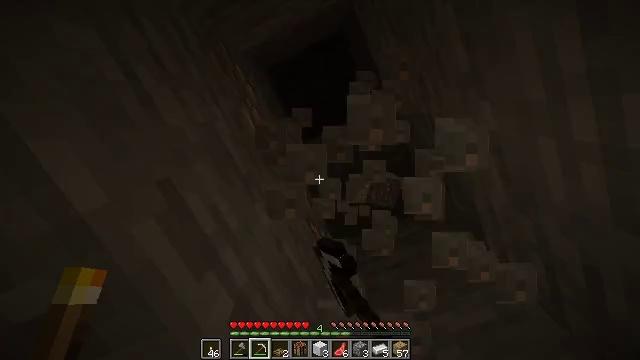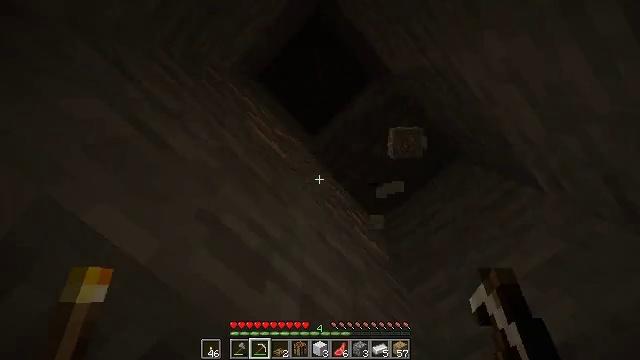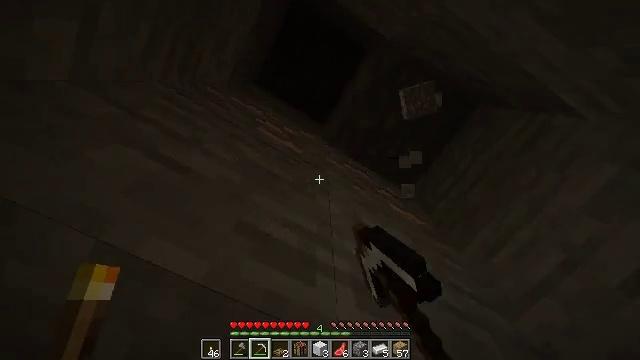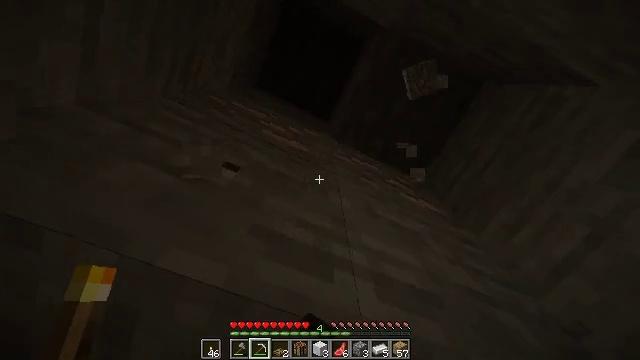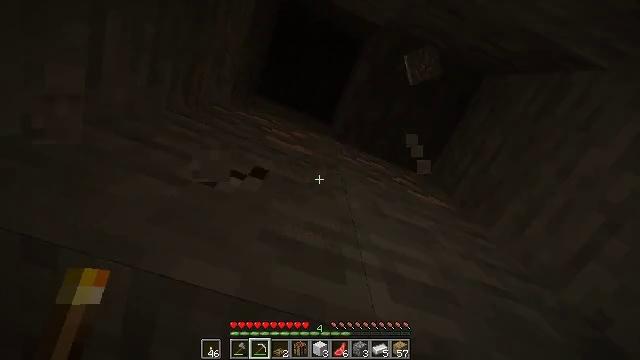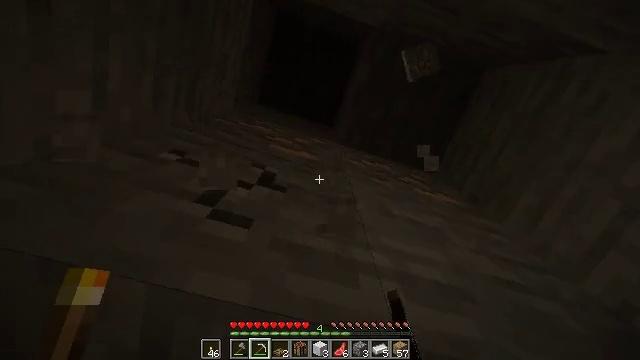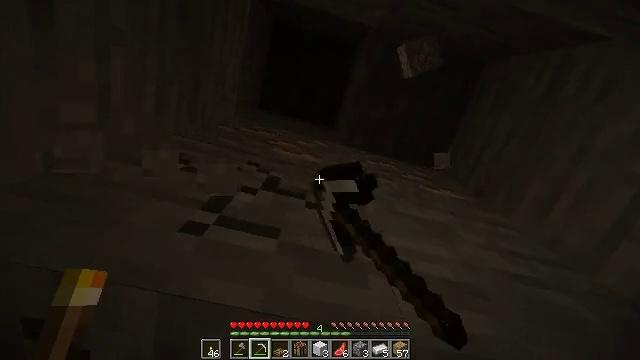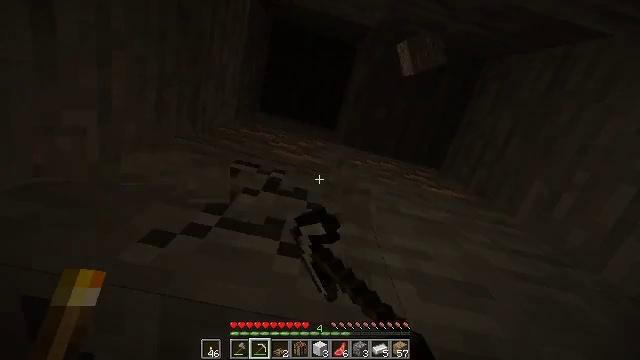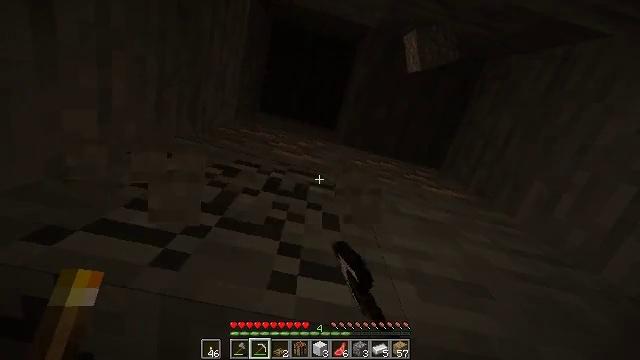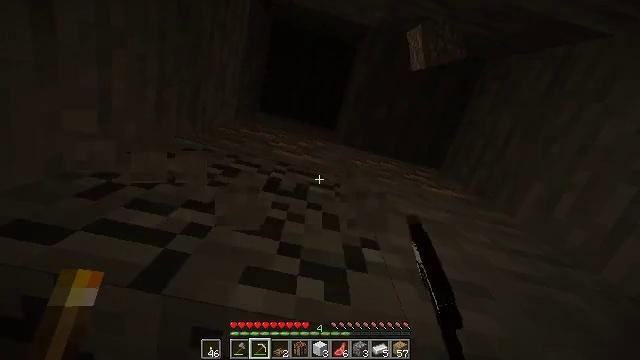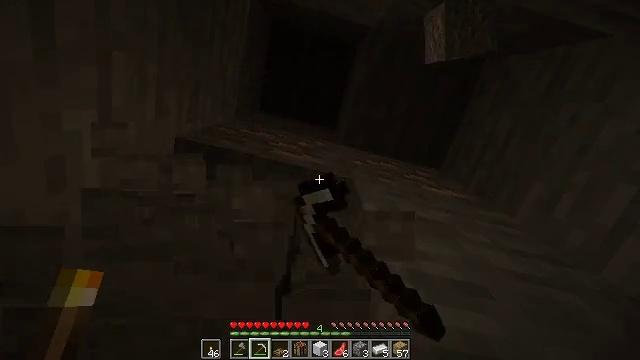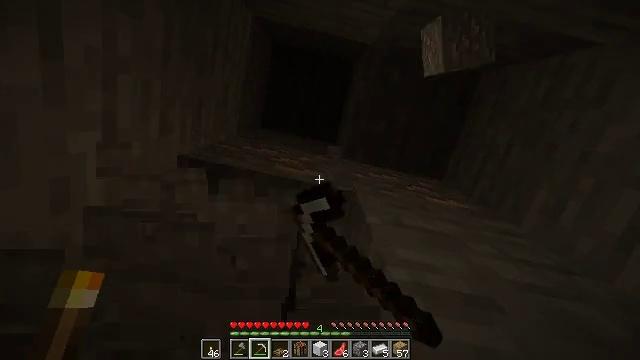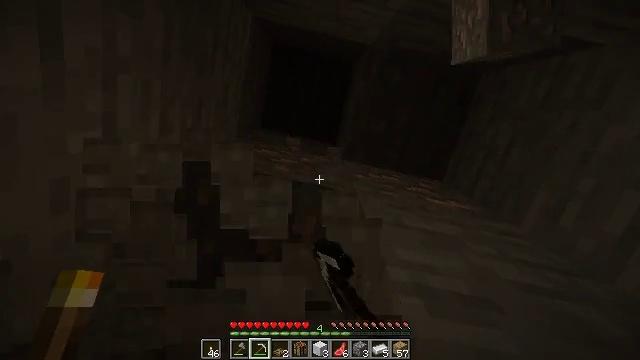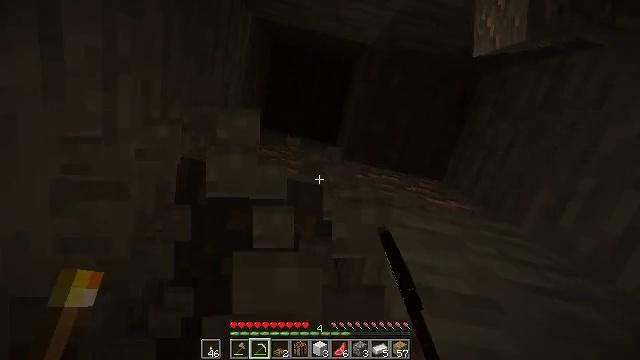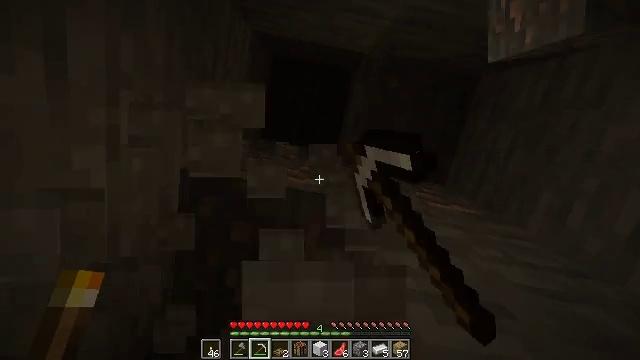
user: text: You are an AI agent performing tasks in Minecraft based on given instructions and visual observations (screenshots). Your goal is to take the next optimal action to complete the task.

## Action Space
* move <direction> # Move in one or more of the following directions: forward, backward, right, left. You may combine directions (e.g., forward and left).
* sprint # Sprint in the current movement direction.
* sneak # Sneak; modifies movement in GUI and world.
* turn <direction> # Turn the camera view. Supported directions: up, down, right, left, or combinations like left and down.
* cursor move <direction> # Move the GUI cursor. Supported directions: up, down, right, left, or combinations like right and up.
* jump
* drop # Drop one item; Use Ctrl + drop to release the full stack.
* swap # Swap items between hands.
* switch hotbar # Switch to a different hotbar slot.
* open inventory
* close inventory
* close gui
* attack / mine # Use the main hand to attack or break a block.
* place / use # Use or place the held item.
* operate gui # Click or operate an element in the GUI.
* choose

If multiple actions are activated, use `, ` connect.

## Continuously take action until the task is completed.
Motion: motion action
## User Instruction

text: Break the stone block.
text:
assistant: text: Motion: turn left and down, attack / mine
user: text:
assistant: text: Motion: turn left and down, attack / mine
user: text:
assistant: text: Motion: turn left, attack / mine
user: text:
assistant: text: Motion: turn left, attack / mine
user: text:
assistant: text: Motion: turn left and up, attack / mine
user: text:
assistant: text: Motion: turn left, attack / mine
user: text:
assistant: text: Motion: attack / mine
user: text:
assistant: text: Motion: attack / mine
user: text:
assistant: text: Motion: attack / mine
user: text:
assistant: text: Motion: attack / mine
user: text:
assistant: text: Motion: turn left and up, attack / mine
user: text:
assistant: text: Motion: attack / mine
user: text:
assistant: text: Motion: attack / mine
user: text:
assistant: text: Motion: turn left and up, attack / mine
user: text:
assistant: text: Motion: attack / mine